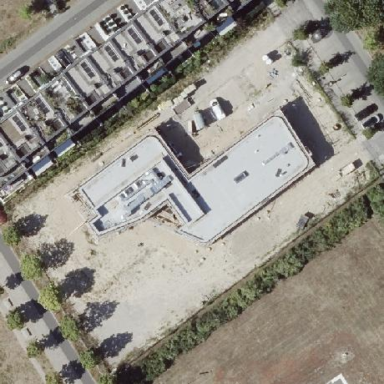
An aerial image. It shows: Kindergarten.